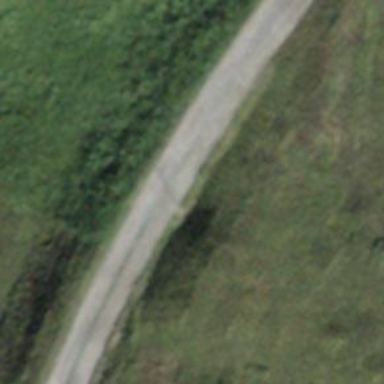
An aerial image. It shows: Fine gravel service road.